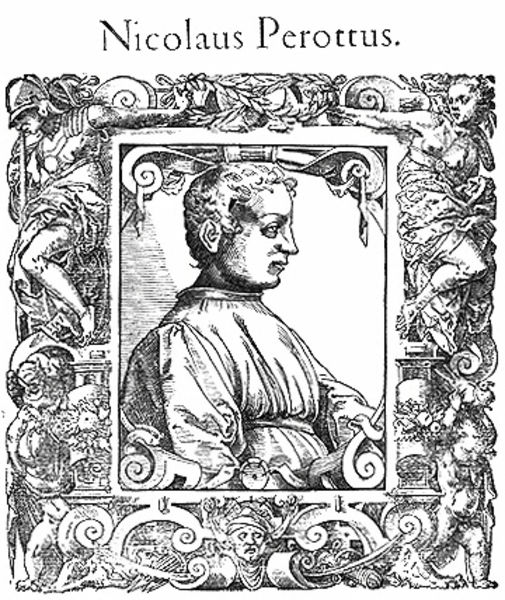
Titel: Bildnis des Nicolaus Perottus
Künstler: Tobias Stimmer
Institution: (Seriendruck)
Schlagwörter: kopf, mann, nackt, schatten, umhang, weiß, frauen, brust, frau, licht, mund, männer, nase, profil, schmuck, schwarz, stirn, zeichnung, blick, gürtel, muster, ornament, hemd, jung, architektur, augen, bluse, falten, kragen, rahmen, bild, bildnis, portrait, porträt, gewand, bruststück, locken, potrait, renaissance, umrandung, ranken, holzschnitt, wangen, rahmung, grafik, graphik, rand, figuren, soldaten, verzierung, deutsch, knie, name, antike, buch, rechteck, druck, druckgraphik, stich, titel, seite, illustration, soldat, stehkragen, ritter, buchseite, voluten, mönch, schnecke, kupferstich, faltens, arkantus, grotesken, keidung, rollwerk, verzierun, nicolaus, nicolaus perottus, perottus, gweand, 1520, drukcgraphik, nordapin